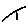
Label: line